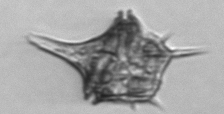
Label: Amylax